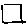
Label: square